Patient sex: F
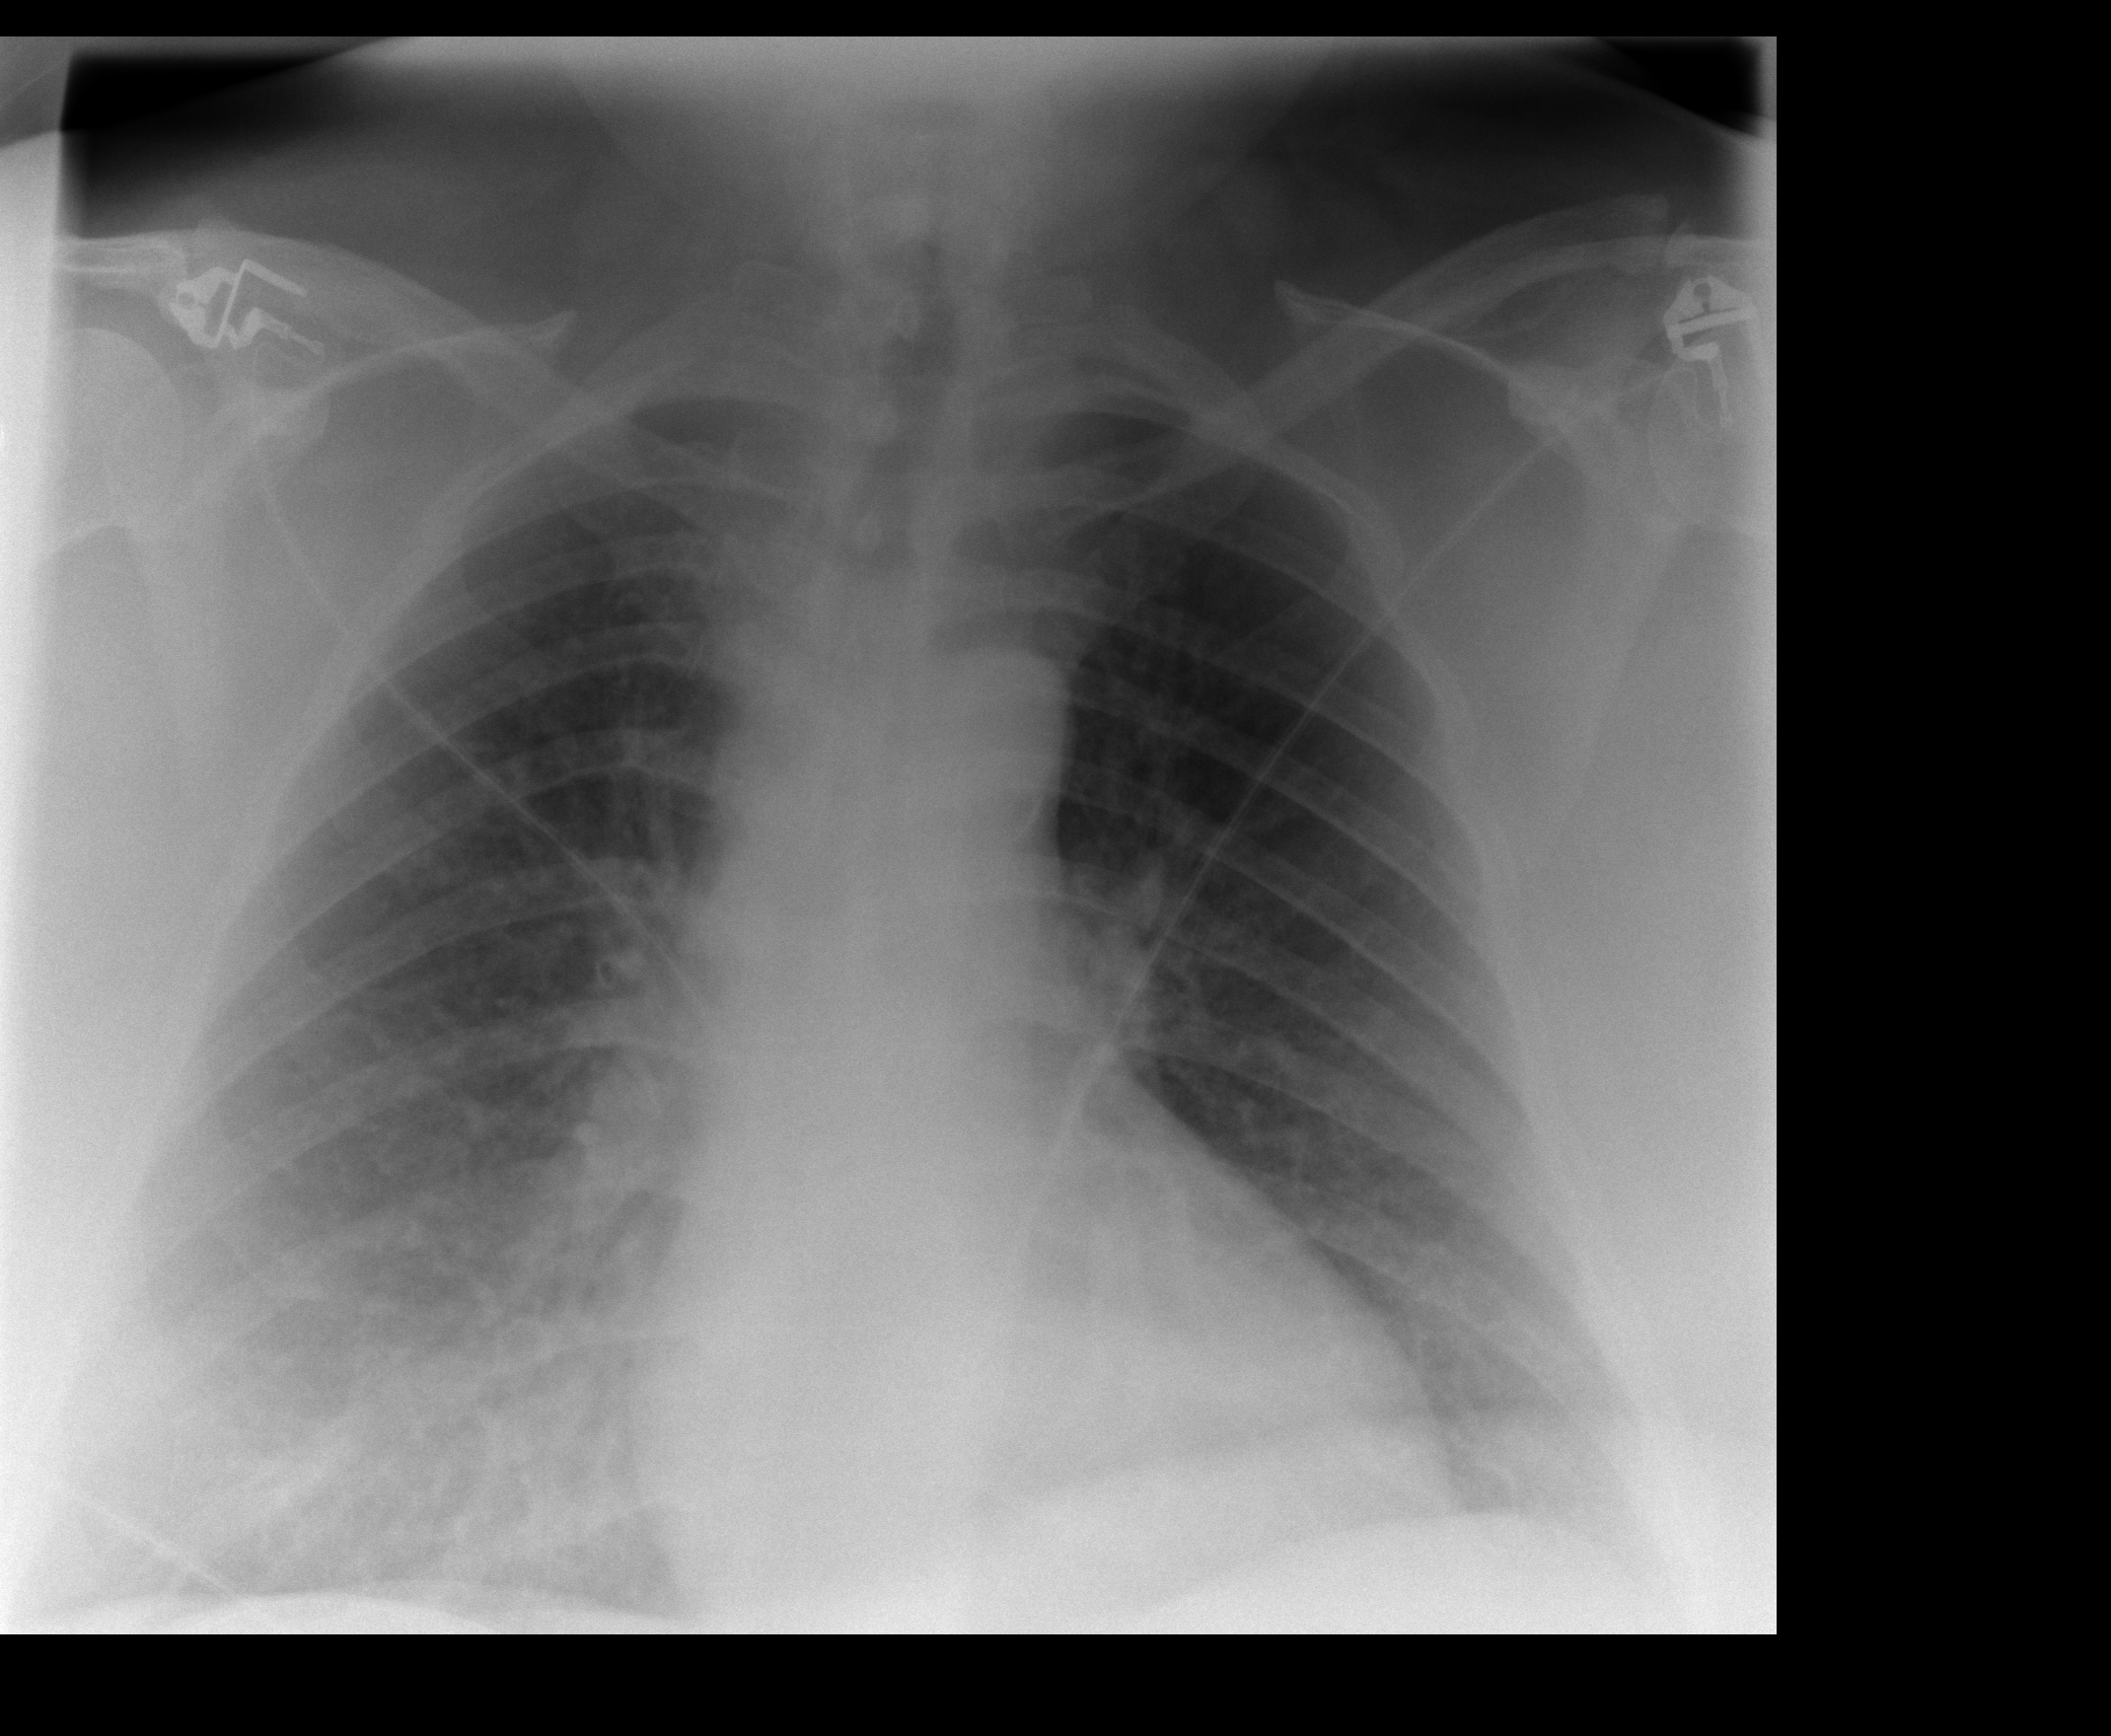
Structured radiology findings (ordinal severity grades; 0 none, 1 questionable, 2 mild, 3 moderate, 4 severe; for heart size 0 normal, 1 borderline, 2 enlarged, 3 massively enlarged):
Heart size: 0
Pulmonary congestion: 0
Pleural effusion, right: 2
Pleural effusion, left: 1
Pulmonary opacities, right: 0
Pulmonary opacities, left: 0
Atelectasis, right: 0
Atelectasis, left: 0